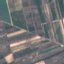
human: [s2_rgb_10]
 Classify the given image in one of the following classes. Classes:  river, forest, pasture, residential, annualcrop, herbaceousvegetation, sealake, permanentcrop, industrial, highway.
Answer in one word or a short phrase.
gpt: PermanentCrop